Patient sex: F
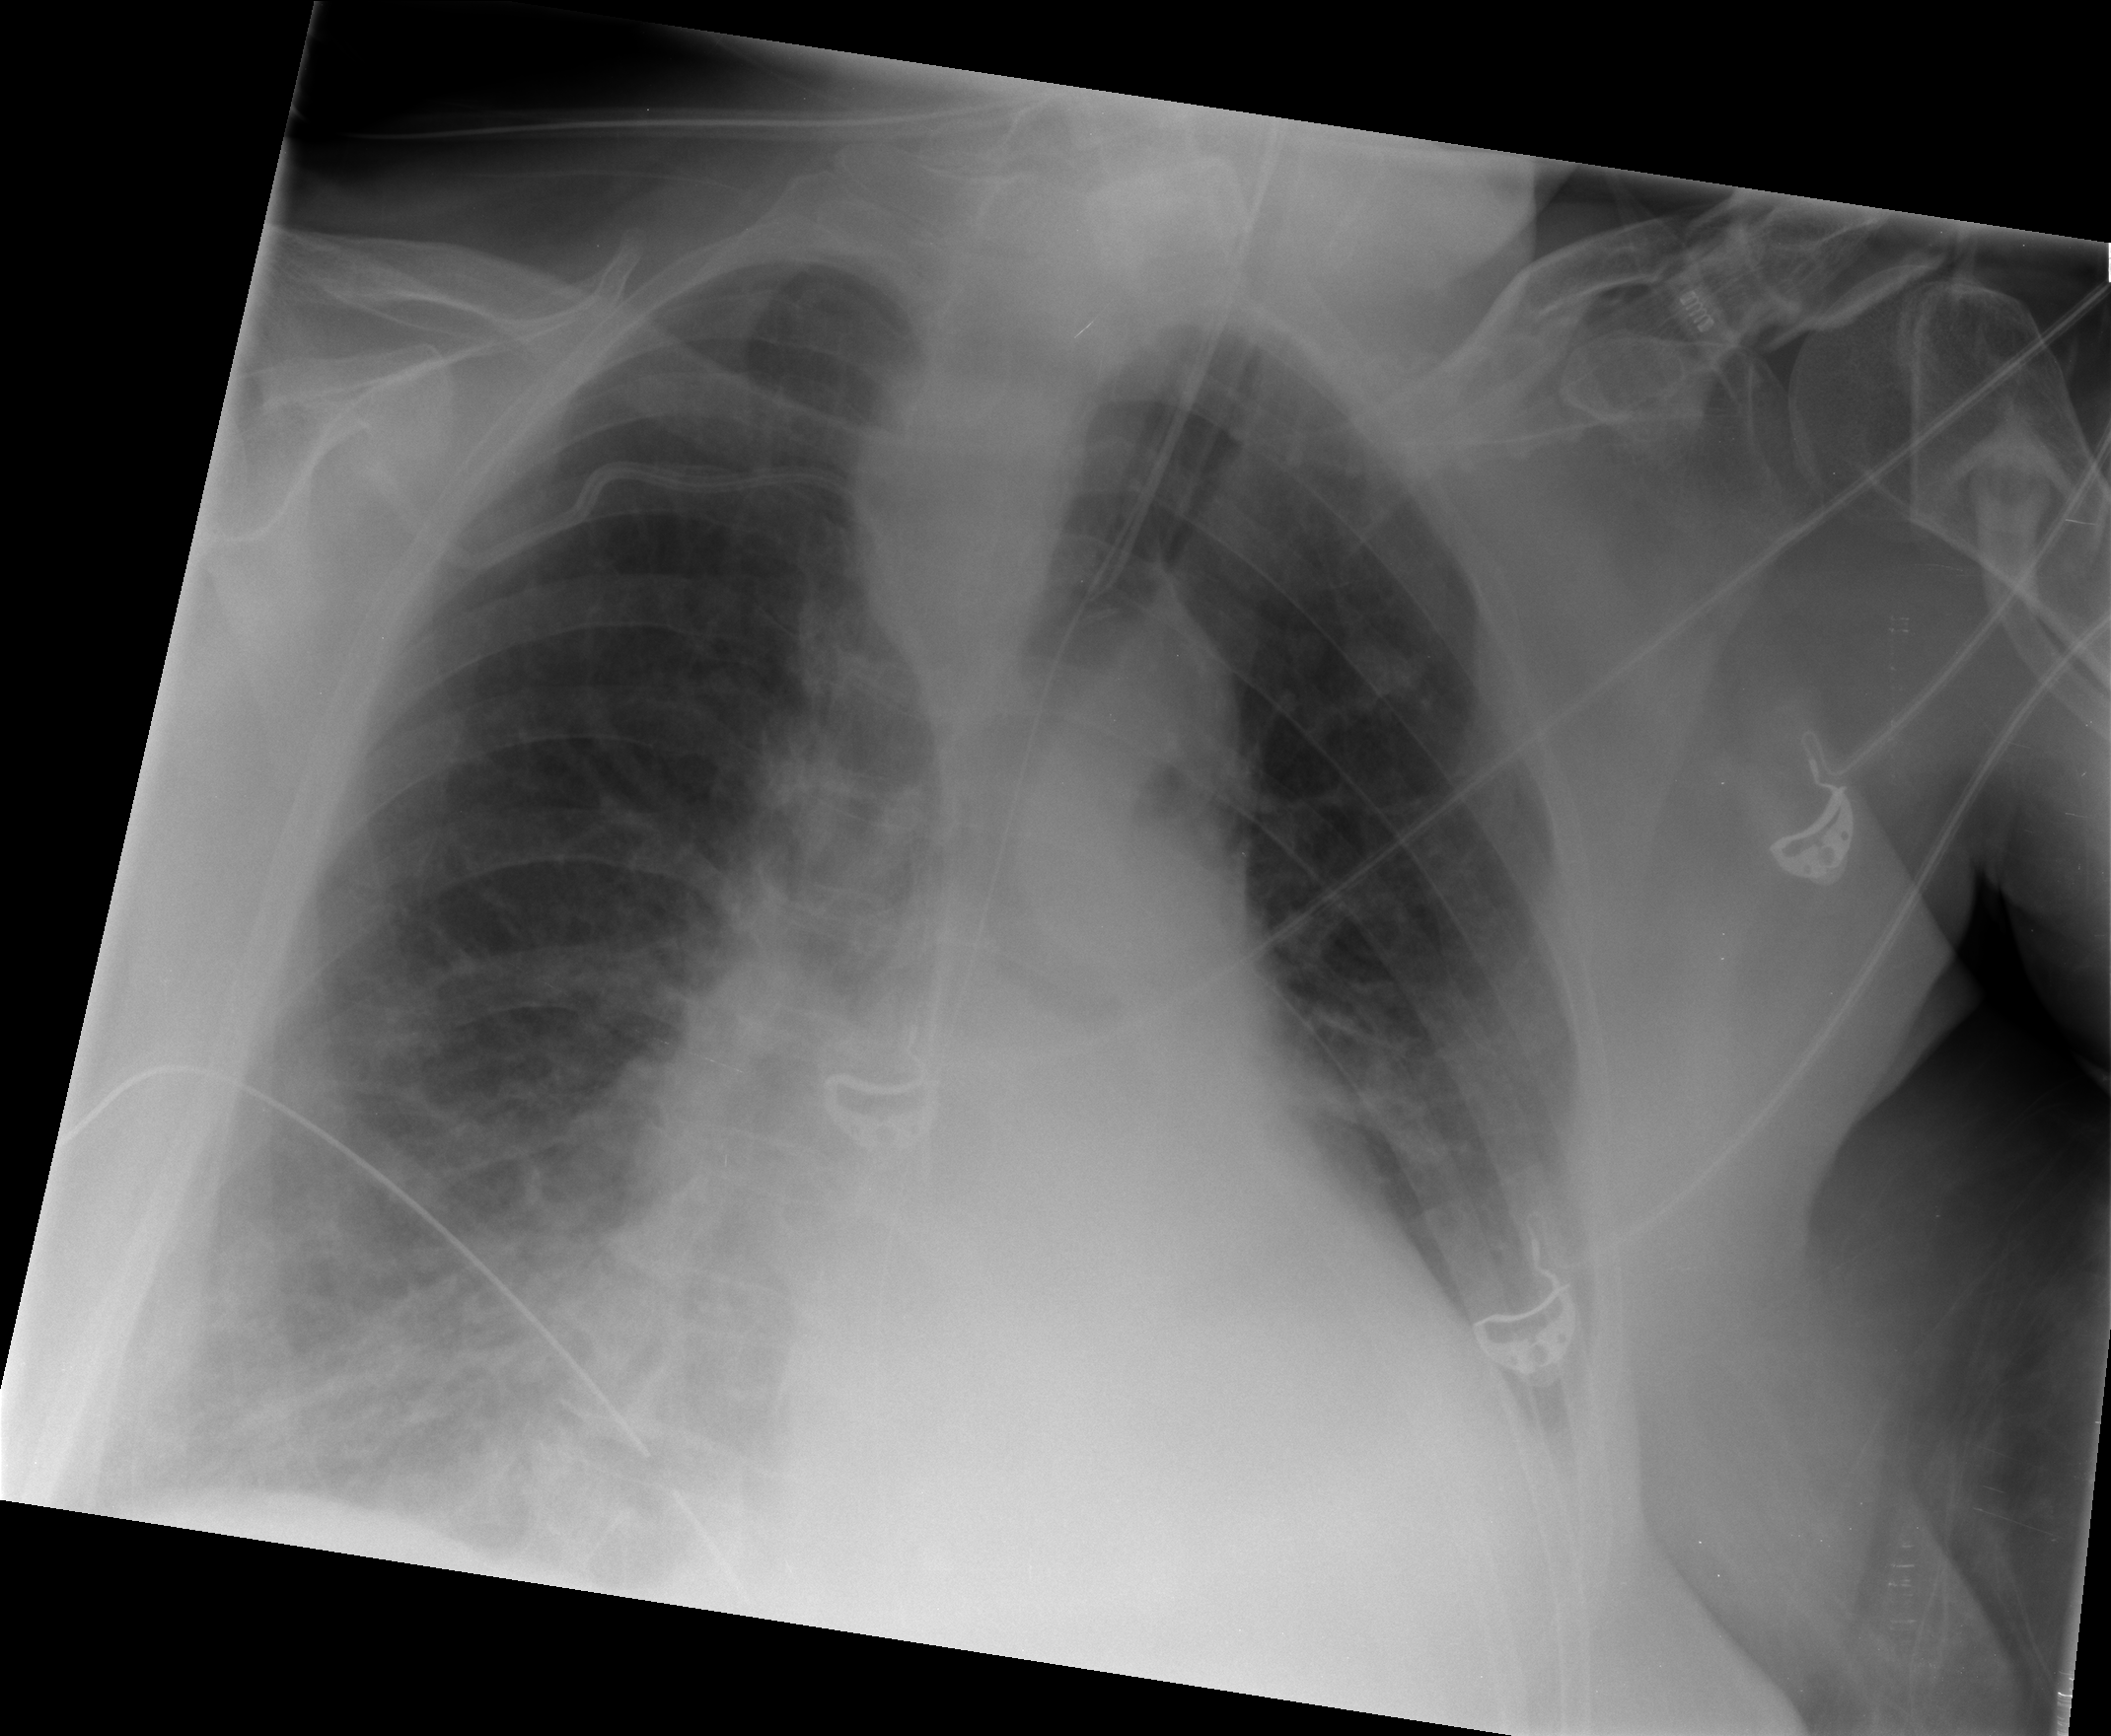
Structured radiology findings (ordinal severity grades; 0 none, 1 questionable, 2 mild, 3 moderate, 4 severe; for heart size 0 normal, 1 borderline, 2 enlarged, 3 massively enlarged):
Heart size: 2
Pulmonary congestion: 2
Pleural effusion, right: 2
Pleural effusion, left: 2
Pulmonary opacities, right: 2
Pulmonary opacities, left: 2
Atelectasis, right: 2
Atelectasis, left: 2